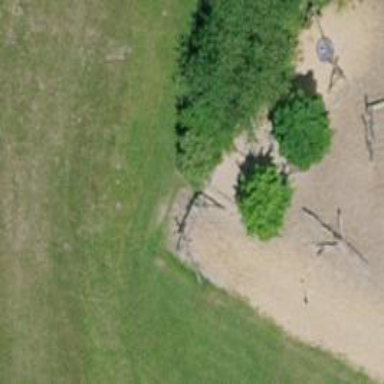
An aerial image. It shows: Playground featuring zipwire.